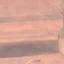
Label: AnnualCrop